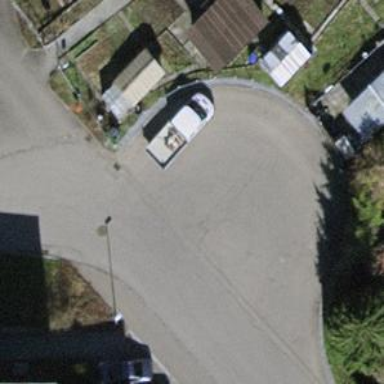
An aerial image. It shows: Turning circle on the road.